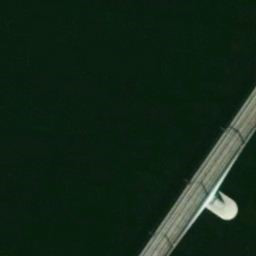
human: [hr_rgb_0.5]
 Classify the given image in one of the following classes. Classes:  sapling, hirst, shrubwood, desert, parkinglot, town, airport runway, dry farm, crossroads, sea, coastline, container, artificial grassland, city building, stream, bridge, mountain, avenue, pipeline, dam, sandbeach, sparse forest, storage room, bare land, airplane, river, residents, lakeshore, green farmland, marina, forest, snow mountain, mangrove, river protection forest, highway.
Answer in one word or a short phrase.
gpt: bridge